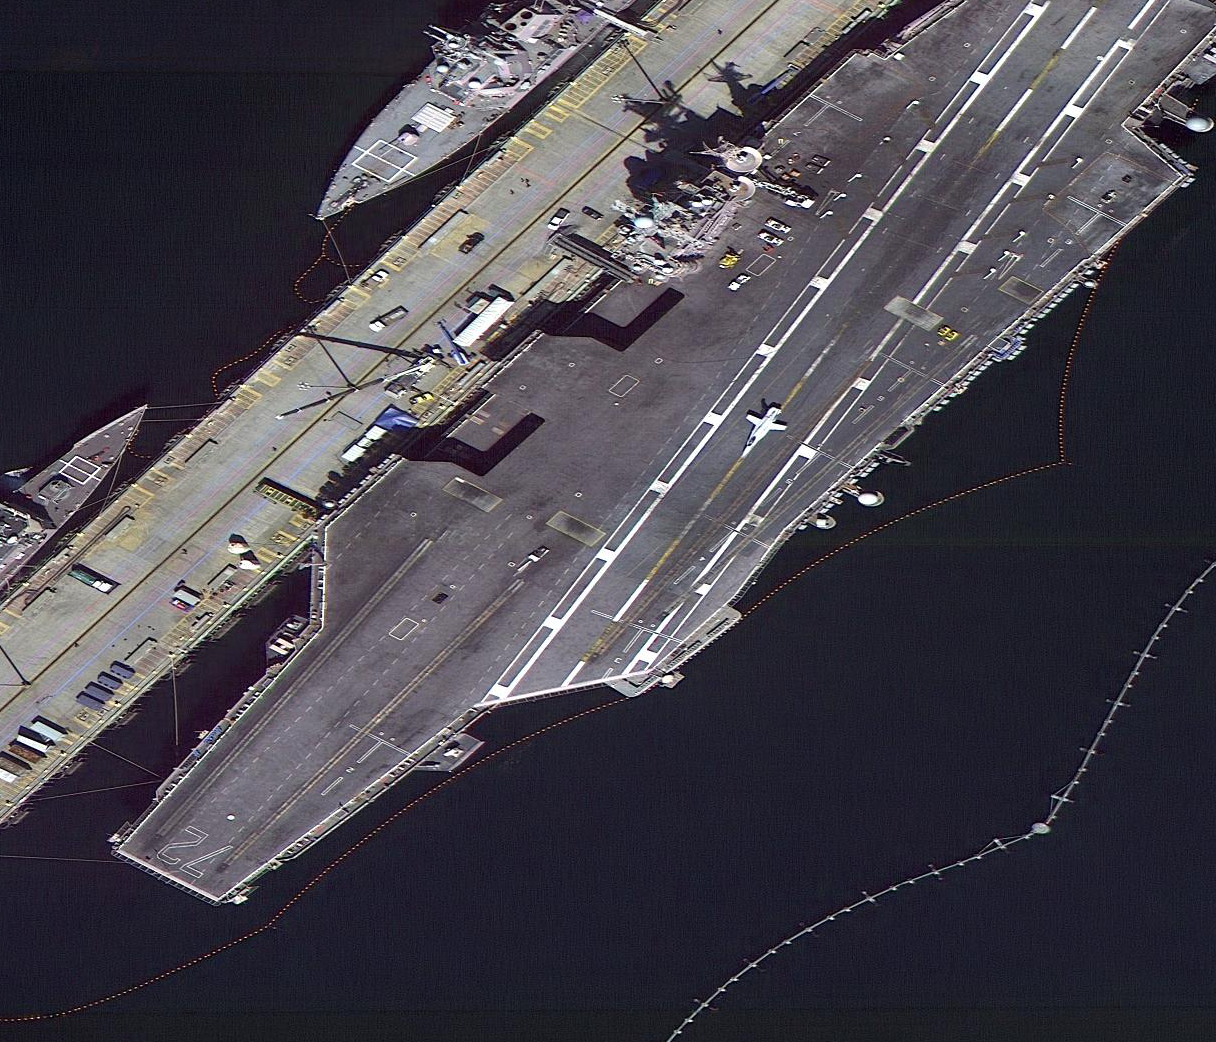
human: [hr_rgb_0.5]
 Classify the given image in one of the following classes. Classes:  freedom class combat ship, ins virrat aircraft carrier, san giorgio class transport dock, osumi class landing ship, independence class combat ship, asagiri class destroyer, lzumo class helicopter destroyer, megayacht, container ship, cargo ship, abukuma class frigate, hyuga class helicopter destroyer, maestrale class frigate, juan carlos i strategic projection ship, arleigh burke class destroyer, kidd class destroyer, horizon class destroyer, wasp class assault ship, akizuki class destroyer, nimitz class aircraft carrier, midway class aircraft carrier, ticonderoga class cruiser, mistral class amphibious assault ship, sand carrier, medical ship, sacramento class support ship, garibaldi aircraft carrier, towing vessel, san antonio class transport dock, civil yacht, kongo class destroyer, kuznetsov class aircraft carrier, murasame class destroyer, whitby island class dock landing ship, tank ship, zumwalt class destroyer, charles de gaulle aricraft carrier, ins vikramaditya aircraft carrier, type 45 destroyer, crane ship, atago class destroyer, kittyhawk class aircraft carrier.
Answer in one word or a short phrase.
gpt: Nimitz class aircraft carrier